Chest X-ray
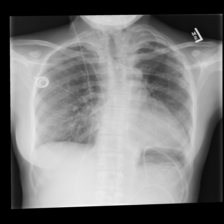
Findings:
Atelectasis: negative
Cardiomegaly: negative
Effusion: negative
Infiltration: negative
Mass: negative
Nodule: negative
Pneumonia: negative
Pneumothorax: negative
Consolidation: positive
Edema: negative
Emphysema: negative
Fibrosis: negative
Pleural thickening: negative
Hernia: negative